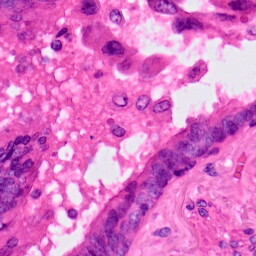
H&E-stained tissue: Lung